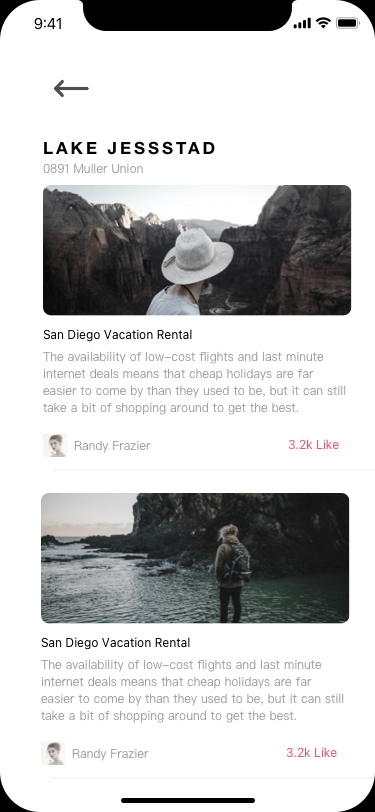
Text in this UI design:
Randy Frazier
3.2k Like
The availability of low-cost flights and last minute internet deals means that cheap holidays are far easier to come by than they used to be, but it can still take a bit of shopping around to get the best.
San Diego Vacation Rental
Lake Jessstad
0891 Muller Union
Randy Frazier
3.2k Like
The availability of low-cost flights and last minute internet deals means that cheap holidays are far easier to come by than they used to be, but it can still take a bit of shopping around to get the best.
San Diego Vacation Rental